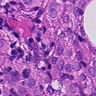
Metastatic tissue present: yes